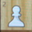
Piece: wP